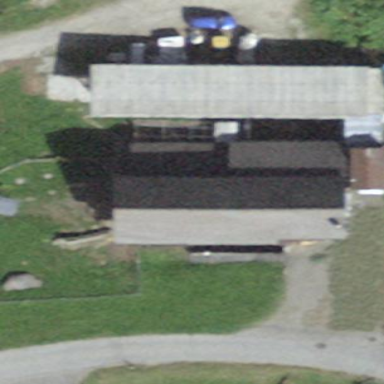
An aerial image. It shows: Farmyard area.